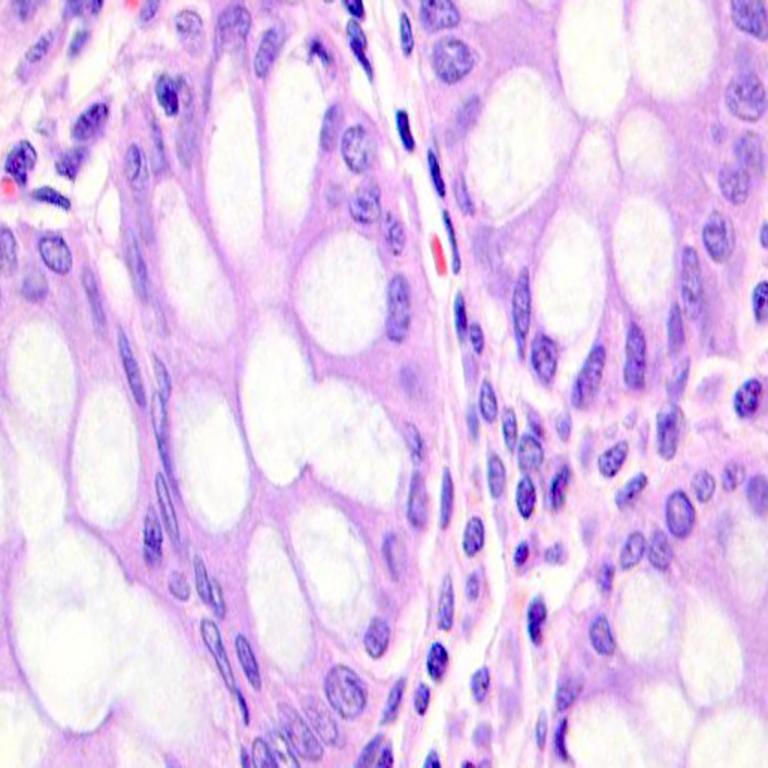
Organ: colon
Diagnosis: benign